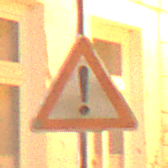
Verkehrszeichen: Gefahrenstelle
Umgebung: Outdoor, Urban
Tageszeit: Night
Wetter: Clear
Licht: Artificial
Jahreszeit: NotSpecified
Kontrast: HighContrast